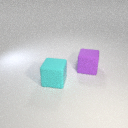
large purple rubber cube behind large cyan rubber cube